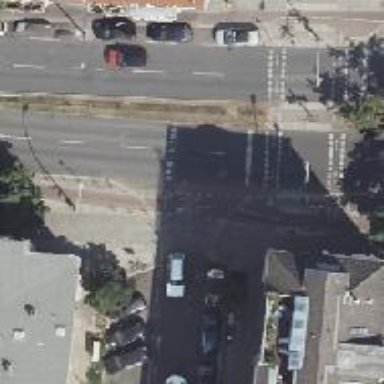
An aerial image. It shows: Secondary road with asphalt surface and cycle track on the right side. It is dual carriageway.